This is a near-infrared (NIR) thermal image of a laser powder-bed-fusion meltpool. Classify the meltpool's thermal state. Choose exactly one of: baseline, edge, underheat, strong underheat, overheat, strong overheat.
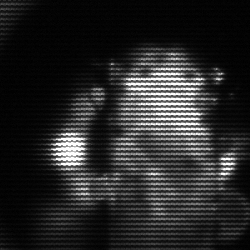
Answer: strong underheat